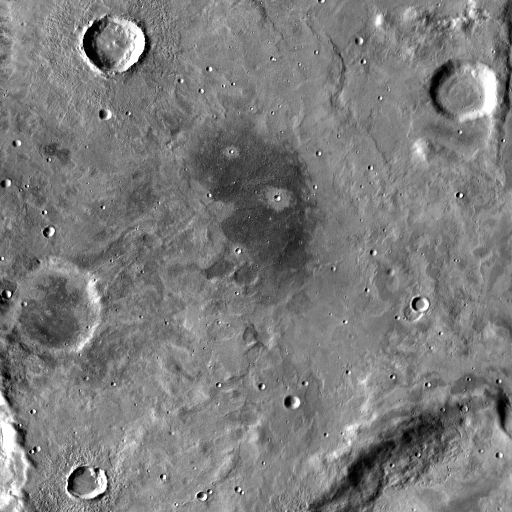
Crater classes present: Background, Other, Layered, Buried